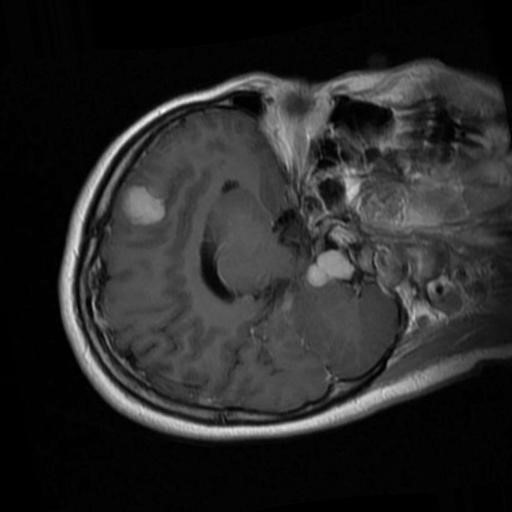
Label: brain_menin